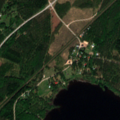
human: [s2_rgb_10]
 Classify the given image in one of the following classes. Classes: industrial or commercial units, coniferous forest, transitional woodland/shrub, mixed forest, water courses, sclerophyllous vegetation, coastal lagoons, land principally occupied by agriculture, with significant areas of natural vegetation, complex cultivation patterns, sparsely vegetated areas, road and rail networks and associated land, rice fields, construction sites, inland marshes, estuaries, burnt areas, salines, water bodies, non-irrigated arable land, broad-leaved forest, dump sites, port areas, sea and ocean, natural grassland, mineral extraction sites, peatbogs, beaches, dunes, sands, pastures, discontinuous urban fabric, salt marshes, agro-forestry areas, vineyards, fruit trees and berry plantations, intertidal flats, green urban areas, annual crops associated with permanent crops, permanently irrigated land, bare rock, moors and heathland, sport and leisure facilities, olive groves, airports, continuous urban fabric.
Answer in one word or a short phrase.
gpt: coniferous forest, mixed forest, water bodies